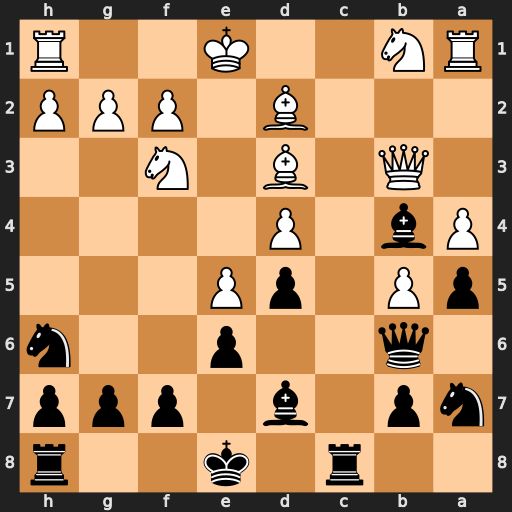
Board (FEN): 2r1k2r/np1b1ppp/1q2p2n/pP1pP3/Pb1P4/1Q1B1N2/3B1PPP/RN2K2R
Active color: b
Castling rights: KQk
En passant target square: -
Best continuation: Rc1+ Ke2 Rxh1 Bxb4 axb4